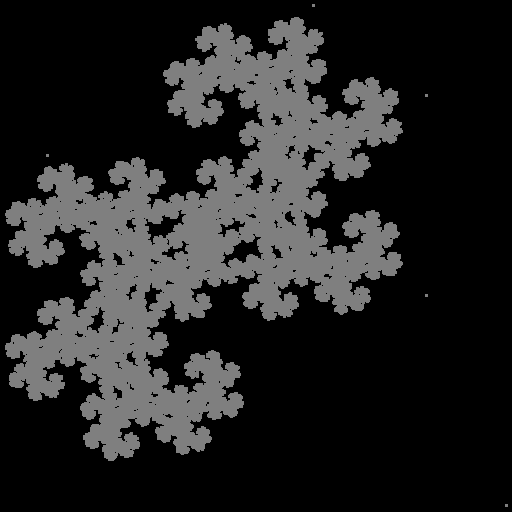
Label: dragon_curve